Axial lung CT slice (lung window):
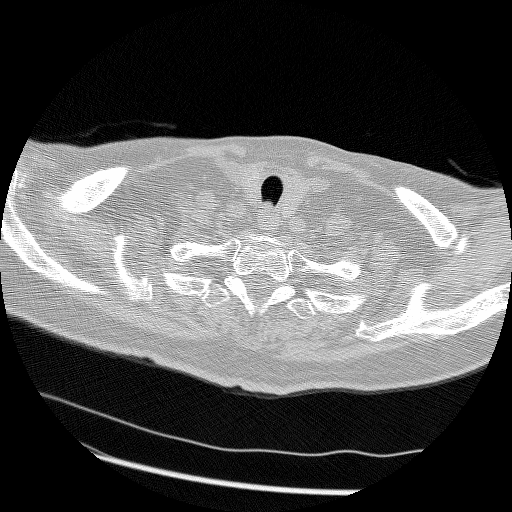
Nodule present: no